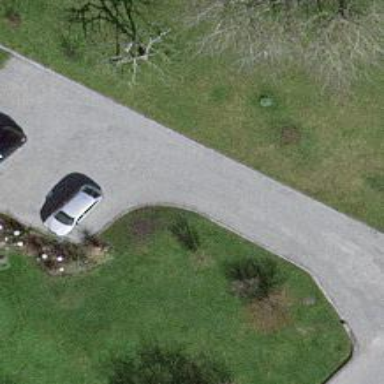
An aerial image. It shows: Paved driveway serving as service road.